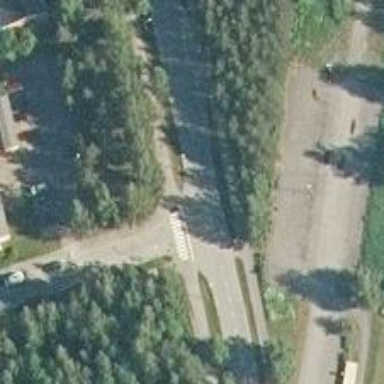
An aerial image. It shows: Marked zebra crossing on the road.